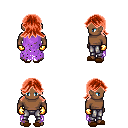
a pixel art fantasy rpg character, male body template, human, dark skin, maroon tattered cape, metal pants, red loose hair, gold gloves, brown slippers, four views (front, back, left, right), 2x2 character sprite sheet, small pixel art, hard edges, no anti-aliasing